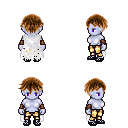
a pixel art fantasy rpg character, female body template, dark elf, purple skin, white tattered cape, gold greaves, brown short bangs hairstyle, cloth bracers, ghillies, four views (front, back, left, right), 2x2 character sprite sheet, small pixel art, hard edges, no anti-aliasing